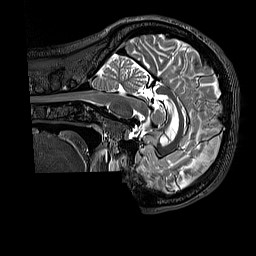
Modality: T2w
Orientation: sagittal
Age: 40
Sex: female
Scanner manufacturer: siemens
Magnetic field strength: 3 T
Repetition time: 3.2 s
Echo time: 0.728 s